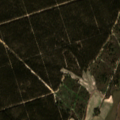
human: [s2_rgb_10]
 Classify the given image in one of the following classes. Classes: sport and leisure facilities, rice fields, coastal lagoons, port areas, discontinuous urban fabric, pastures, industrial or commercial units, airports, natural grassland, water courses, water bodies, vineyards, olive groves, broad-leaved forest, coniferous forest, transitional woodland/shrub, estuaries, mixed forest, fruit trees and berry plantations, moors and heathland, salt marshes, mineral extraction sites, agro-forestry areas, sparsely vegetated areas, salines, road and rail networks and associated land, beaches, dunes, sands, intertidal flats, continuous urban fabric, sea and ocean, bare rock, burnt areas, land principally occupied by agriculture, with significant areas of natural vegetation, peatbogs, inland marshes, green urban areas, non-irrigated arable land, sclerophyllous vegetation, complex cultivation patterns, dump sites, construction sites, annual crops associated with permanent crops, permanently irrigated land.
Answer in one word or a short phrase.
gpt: rice fields, agro-forestry areas, broad-leaved forest